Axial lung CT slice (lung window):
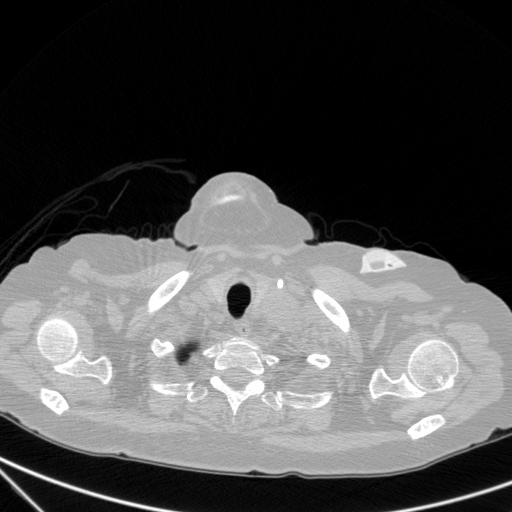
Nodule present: no